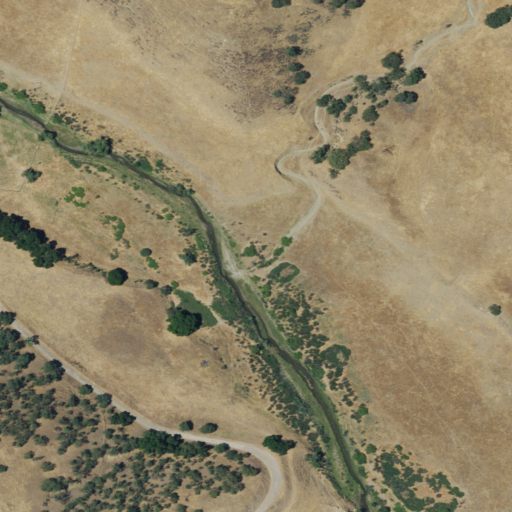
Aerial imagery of valley in California named Bosworth Canyon containing grassland, herbaceous wetlands, shrub, woody wetlands, and mixed forest